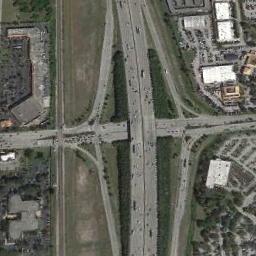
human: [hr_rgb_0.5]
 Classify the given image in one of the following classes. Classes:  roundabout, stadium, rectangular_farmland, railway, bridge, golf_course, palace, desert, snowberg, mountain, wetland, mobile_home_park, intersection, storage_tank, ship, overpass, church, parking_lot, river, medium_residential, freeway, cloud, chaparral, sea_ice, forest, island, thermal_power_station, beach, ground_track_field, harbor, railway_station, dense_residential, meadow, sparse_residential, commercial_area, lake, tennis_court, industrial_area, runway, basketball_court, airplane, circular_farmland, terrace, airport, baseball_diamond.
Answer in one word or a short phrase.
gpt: overpass